Question:
I have a Kendo ui chart which displays a column chart from a dynamic data source. But occassionally, the chart opens half the size of the available space. When I click on some links or change the date, it resizes itself. Any idea why its causing it?
In the datasource change event, its showing the container div's width as 0 when it shows this behaviour. I can give more details if needed
I tried the refresh method as given in one of the answers but its not of help
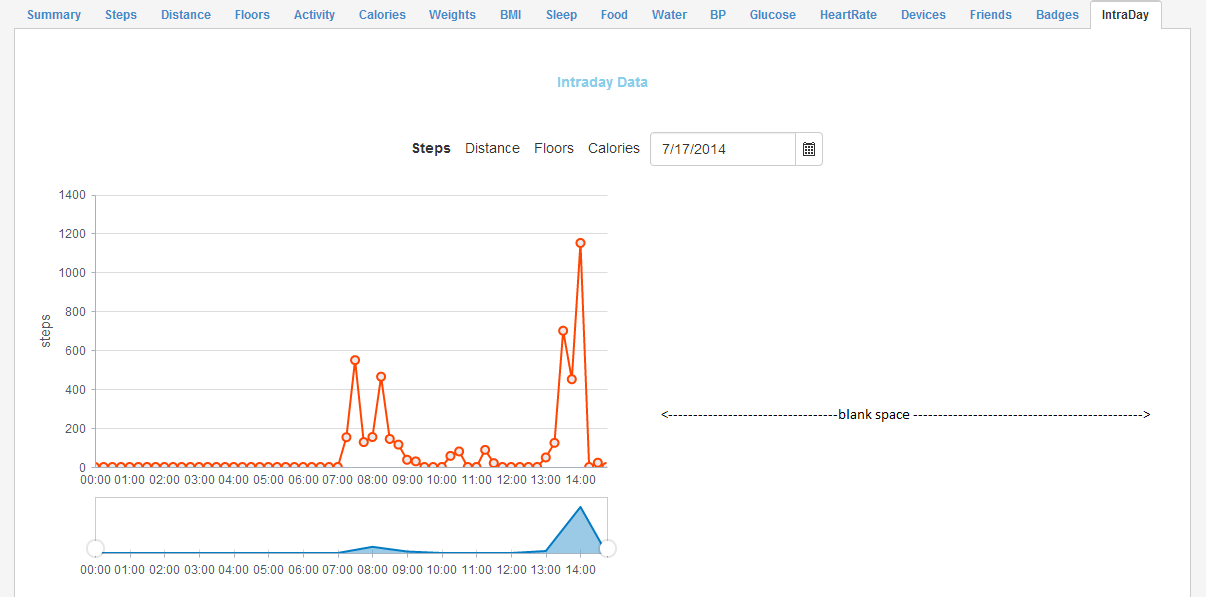
Answer: When you have got all the necessary data in the controller you can call a Javascript CallBack function in which you can set the transition to false and then redraw the chart and set transition to true, also you can hide the chart by default and make it visible on Javascript CallBack function